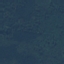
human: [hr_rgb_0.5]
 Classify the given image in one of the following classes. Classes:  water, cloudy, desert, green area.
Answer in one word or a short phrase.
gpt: green area